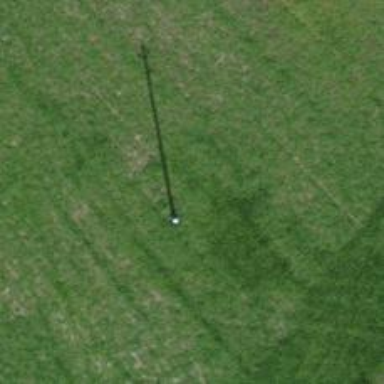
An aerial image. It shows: Power pole.